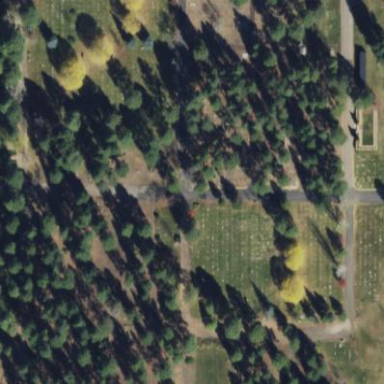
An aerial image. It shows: Cemetery.